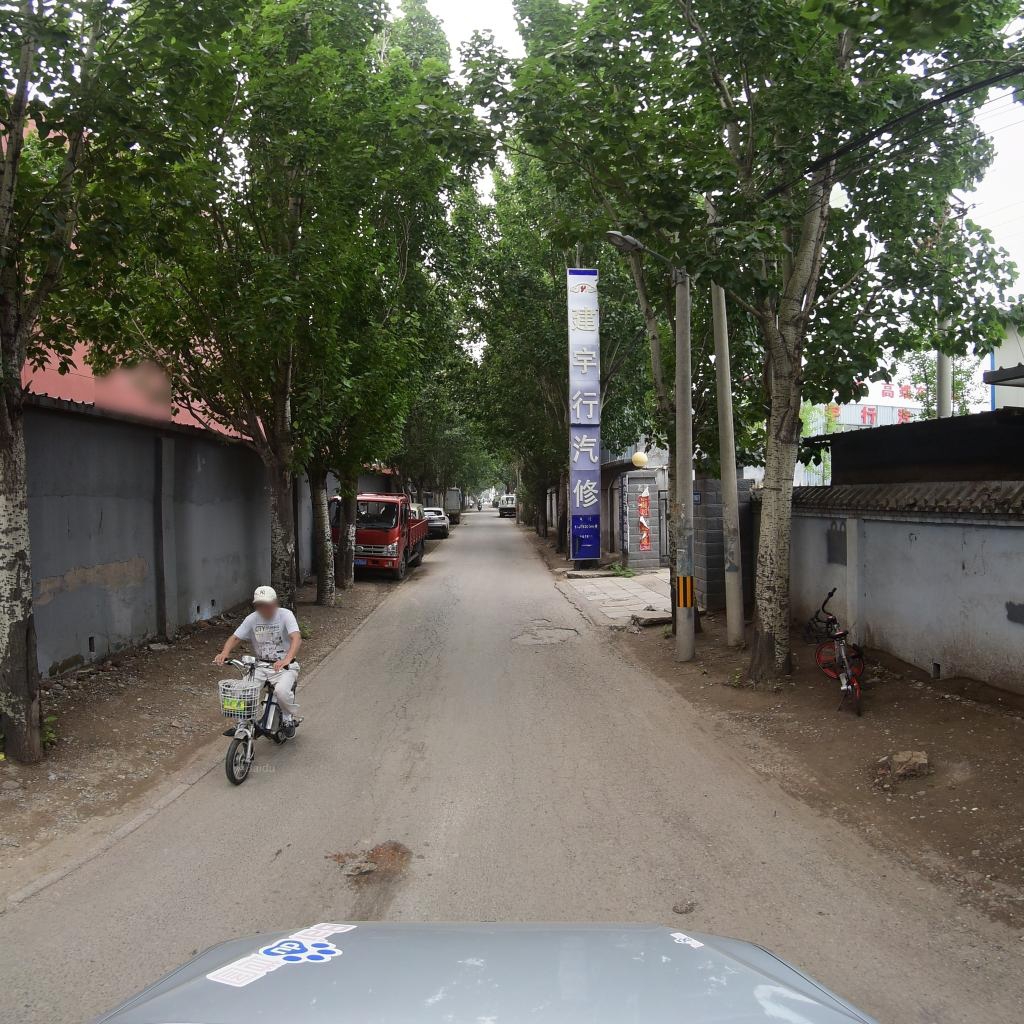
Region: Fengtai
Road damage annotations: alligator crack, pothole